Question: I want to benchmark my Cassandra Clusters with 1, 2, 3 and 4 instances. So I ran the cassandra-stress tool on of the nodes. The benchmark shows strange results, see graph below (--> the one-node cluster has more ops/sek than the 2-/3-/4-node cluster when few threads).
My results (x-axis=threads, y-axis=ops/sek, dataset=nodes in cluster (1, 2, 3, 4):

Compared to the <URL>, my results seem not to be correct.
My question now is: Do I use the tool correctly if I run the following command on one machine of the cluster:
'''
cassandra-stress write
'''
I also tried this without any effect:
'''
cassandra-stress write -node ip1,ip2,...
'''
See also my other question <URL>. Thank you!
Run the cassandra-tool from other EC2-instances outside the C*-cluster, but in same LAN (so you can work with internal ips 10.x.x.x). I launched a 1/2/4 node cluster with 4 separate benchmark-caller nodes. Each of them got one of the following commands:
First writing:
'''
cassandra-stress write n=<PHONE> cl=one -mode native cql3 -schema keyspace="keyspace1" -pop seq=1..<PHONE> -node ip1,ip2,ip3,ip4
cassandra-stress write n=<PHONE> cl=one -mode native cql3 -schema keyspace="keyspace1" -pop seq=<PHONE>..<PHONE> -node ip1,ip2,ip3,ip4
cassandra-stress write n=<PHONE> cl=one -mode native cql3 -schema keyspace="keyspace1" -pop seq=<PHONE>..<PHONE> -node ip1,ip2,ip3,ip4
cassandra-stress write n=<PHONE> cl=one -mode native cql3 -schema keyspace="keyspace1" -pop seq=<PHONE>..<PHONE> -node ip1,ip2,ip3,ip4
'''
Then reading this data with read command:
'''
cassandra-stress read n=<PHONE> cl=one -mode native cql3 -schema keyspace="keyspace1" -pop seq=1..<PHONE> -node ip1,ip2,ip3,ip4
cassandra-stress read n=<PHONE> cl=one -mode native cql3 -schema keyspace="keyspace1" -pop seq=<PHONE>..<PHONE> -node ip1,ip2,ip3,ip4
cassandra-stress read n=<PHONE> cl=one -mode native cql3 -schema keyspace="keyspace1" -pop seq=<PHONE>..<PHONE> -node ip1,ip2,ip3,ip4
cassandra-stress read n=<PHONE> cl=one -mode native cql3 -schema keyspace="keyspace1" -pop seq=<PHONE>..<PHONE> -node ip1,ip2,ip3,ip4
'''
Here the results of the reading
'''
1 Node cluster: 149,000 ops/sec
2 Node cluster: 348,000 ops/sec
4 Node cluster: 480,000 ops/sec
'''
Thank you, Jim!
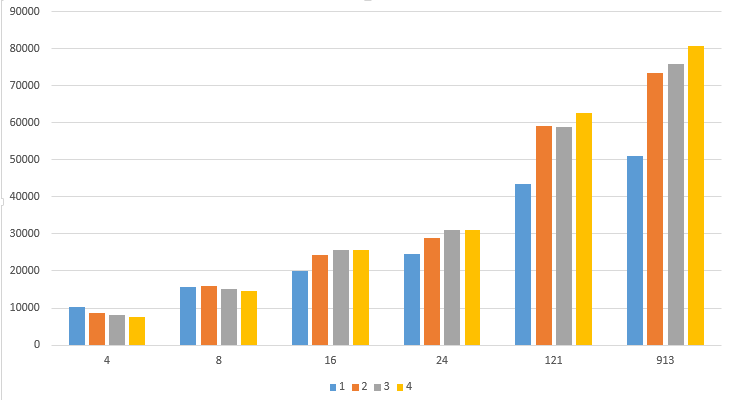
Answer: If you are only running cassandra-stress on one node then I think this would be the expected result. A single machine cannot saturate a four node cluster and would be a bottleneck.
Also if you are running cassandra-stress on one of the cassandra nodes, then that node will be doubly loaded by running both Cassandra and the stress client. This will put extra strain on the CPU and network connection for that machine.
To get a true picture of your cluster throughput, you should run stress from multiple machines outside the cluster (but on the same LAN).